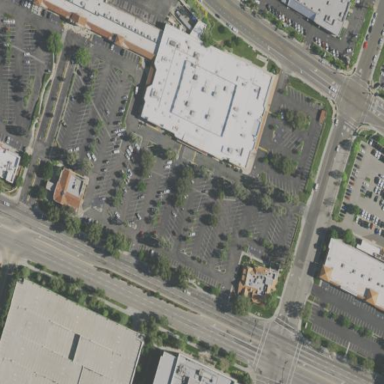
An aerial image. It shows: Building that houses supermarket.